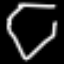
Label: diamond